Interaction volume radius: 5 \u00c5
Interaction volume height: 10 \u00c5
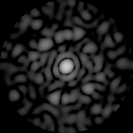
Disorder parameter: 0.8642